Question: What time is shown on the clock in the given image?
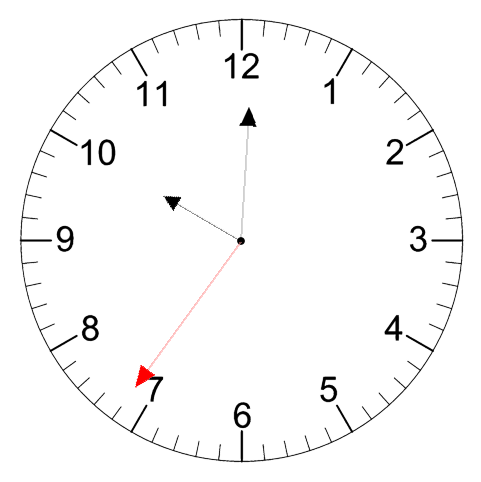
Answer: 10:00:36